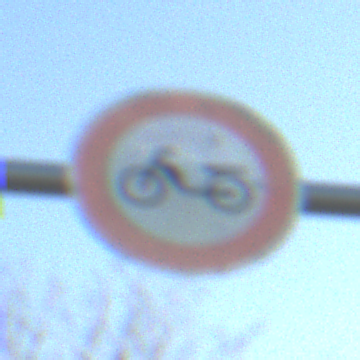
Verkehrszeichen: VerbotMofas
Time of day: MorningAfternoon
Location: Outdoor (Nature)
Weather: Clear
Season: Winter
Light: Natural